Question: As i am working on jquery dropdown list for my games site. I got struck at one issue. My dropdown goes behind the wrapper div when i mouse over it on the dropdown. Can anyone tell me what's wron with my code. See my sample code and image.

Code:
'''
<div class="cat_btn">
<ul class="dropdown">
<li><a href="#">Categories</a>
<ul class="sub_menu">
<li><a href="#">Ben10</a></li>
<li><a href="#">Ben10</a></li>
<li><a href="#">Ben10</a></li>
<li><a href="#">Ben10</a></li>
<li><a href="#">Ben10</a></li>
<li><a href="#">Ben10</a></li>
<li><a href="#">Ben10</a></li>
<li><a href="#">Ben10</a></li>
<li><a href="#">Ben10</a></li>
<li><a href="#">Ben10</a></li>
<li><a href="#">Ben10</a></li>
<li><a href="#">Ben10</a></li>
<li><a href="#">Ben10</a></li>
<li><a href="#">Ben10</a></li>
</ul>
</li>
</ul>
</div>
'''
CSS Code:
'''
ul.dropdown { position: relative; -webkit-border-radius: 5px;
-moz-border-radius: 5px; border-radius: 5px;}
ul.dropdown li { font-weight: bold; float: left; zoom: 1; background: #ccc; -webkit-border-radius: 5px;
-moz-border-radius: 5px; border-radius: 5px; /*width: 100px; height: 30px;*/}
ul.dropdown a:hover { color: #000; }
ul.dropdown a:active { color: #ffa500; }
ul.dropdown li a { display: block; padding: 4px 8px; border-right: 1px solid #333;
color: #222; }
ul.dropdown li:last-child a { border-right: none; } /* Doesn't work in IE */
ul.dropdown li.hover,
ul.dropdown li:hover { background: #F3D673; color: black; position: absolute; }
ul.dropdown li.hover a { color: black; }
ul.dropdown ul { width: 220px; visibility: hidden; position: absolute; top: 100%; left: 0; -webkit-border-radius: 5px;
-moz-border-radius: 5px; border-radius: 5px; }
ul.dropdown ul li { font-weight: normal; background: #f6f6f6; color: #000;
border-bottom: 1px solid #ccc; float: none; -webkit-border-radius: 5px;
-moz-border-radius: 5px; border-radius: 5px;}
/* IE 6 & 7 Needs Inline Block */
ul.dropdown ul li a { border-right: none; width: 100%; display: inline-block; -webkit-border-radius: 5px;
-moz-border-radius: 5px; border-radius: 5px;}
'''
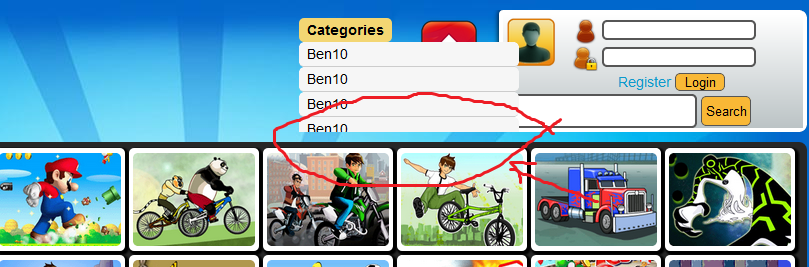
Answer: Add 'z-index:1000' to the class 'ul.dropdown'